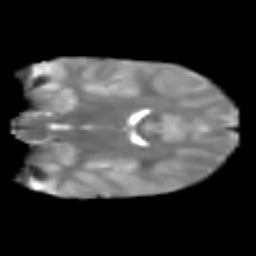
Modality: T2w
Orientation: coronal
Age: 7
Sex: male
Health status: healthy